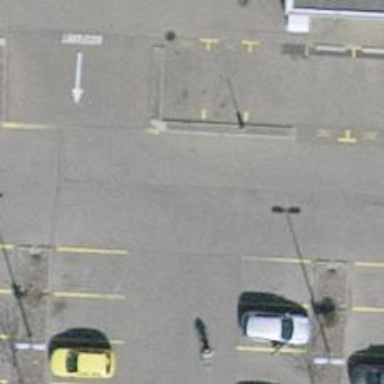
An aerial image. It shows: Paved parking aisle used as service road.